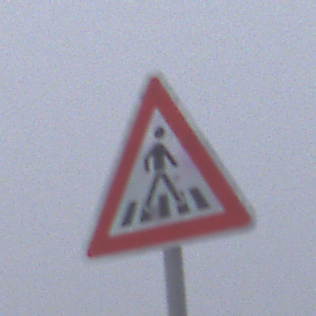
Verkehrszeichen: FussgaengerueberwegLinks
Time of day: MorningAfternoon
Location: Outdoor (RoadRail)
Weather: Overcast
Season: NotSpecified
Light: Natural